Chest X-ray:
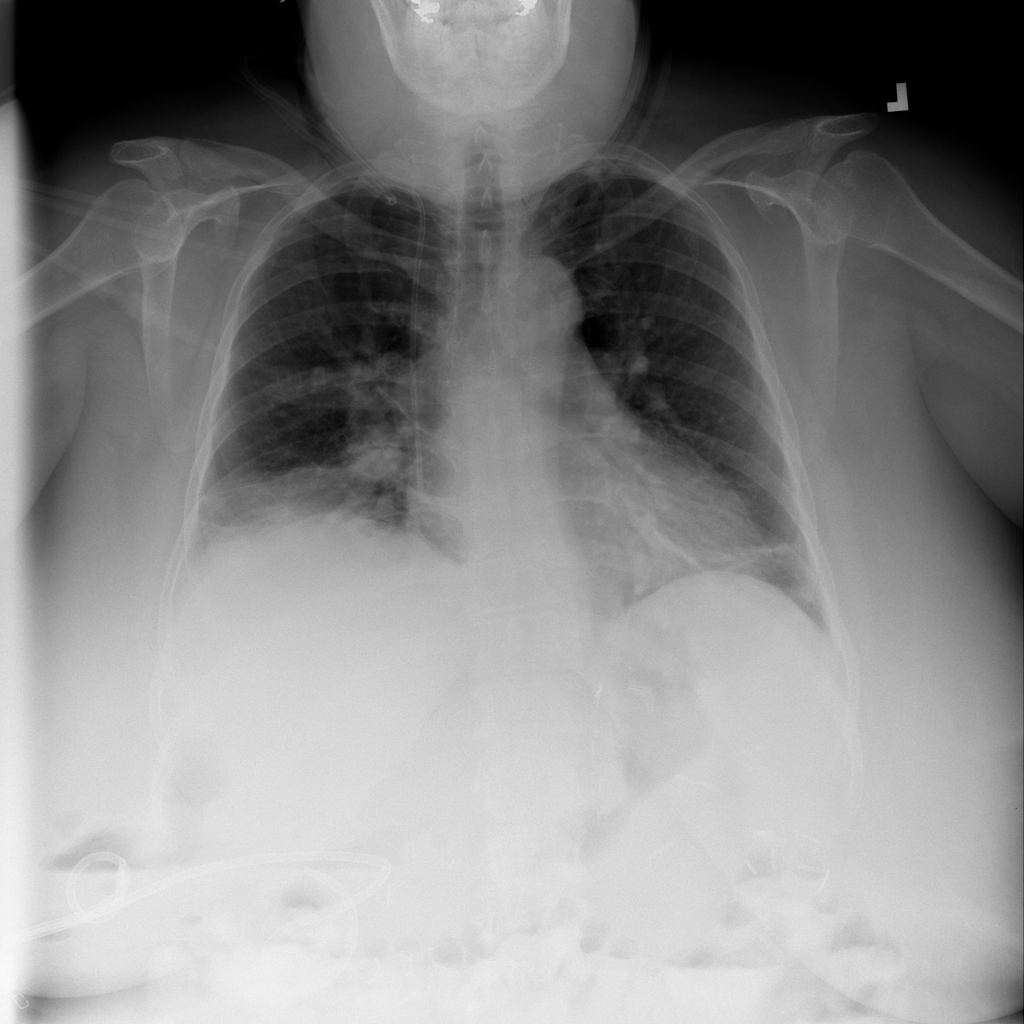
Findings: Atelectasis, Effusion
No abnormal finding: no